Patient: sex M, age 31
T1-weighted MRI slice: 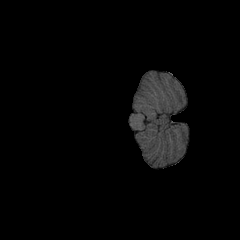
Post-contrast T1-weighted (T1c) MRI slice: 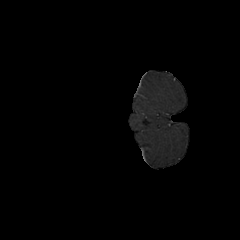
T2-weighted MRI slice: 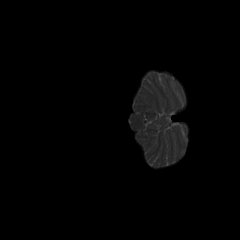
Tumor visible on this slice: no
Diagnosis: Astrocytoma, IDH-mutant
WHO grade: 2